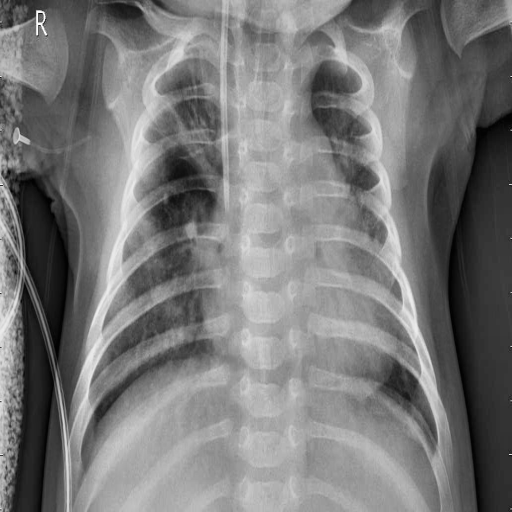
Finding: PNEUMONIA